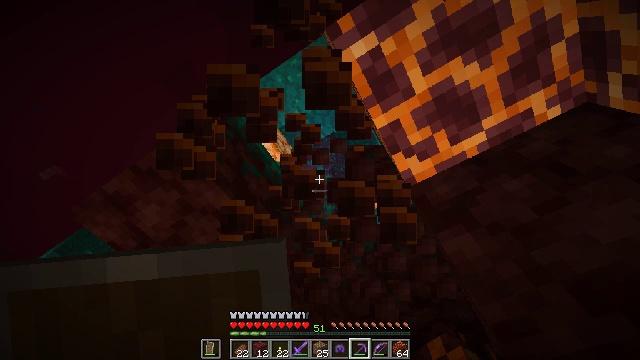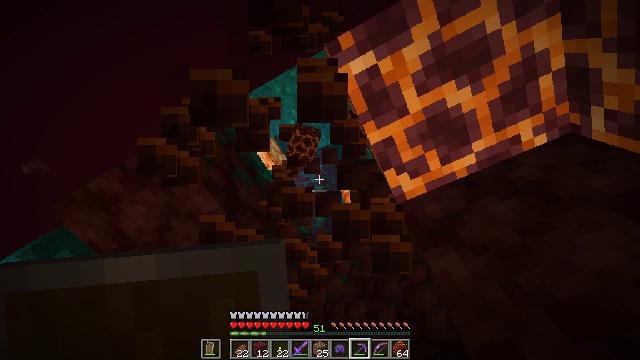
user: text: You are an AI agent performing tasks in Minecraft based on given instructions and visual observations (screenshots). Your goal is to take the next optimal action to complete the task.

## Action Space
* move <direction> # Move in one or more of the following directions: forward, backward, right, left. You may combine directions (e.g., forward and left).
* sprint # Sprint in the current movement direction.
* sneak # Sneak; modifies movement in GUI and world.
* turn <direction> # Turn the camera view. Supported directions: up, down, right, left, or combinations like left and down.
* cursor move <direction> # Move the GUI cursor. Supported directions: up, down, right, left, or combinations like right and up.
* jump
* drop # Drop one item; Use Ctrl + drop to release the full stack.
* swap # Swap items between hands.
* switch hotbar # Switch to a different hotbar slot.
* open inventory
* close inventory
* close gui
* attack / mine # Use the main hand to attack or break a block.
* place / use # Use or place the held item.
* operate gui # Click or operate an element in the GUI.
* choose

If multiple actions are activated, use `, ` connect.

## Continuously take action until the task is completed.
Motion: motion action
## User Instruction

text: Collect the warped nylium block.
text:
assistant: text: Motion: turn right and up
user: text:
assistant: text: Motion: no_op